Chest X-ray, PA view. Patient: 42 years old, sex F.
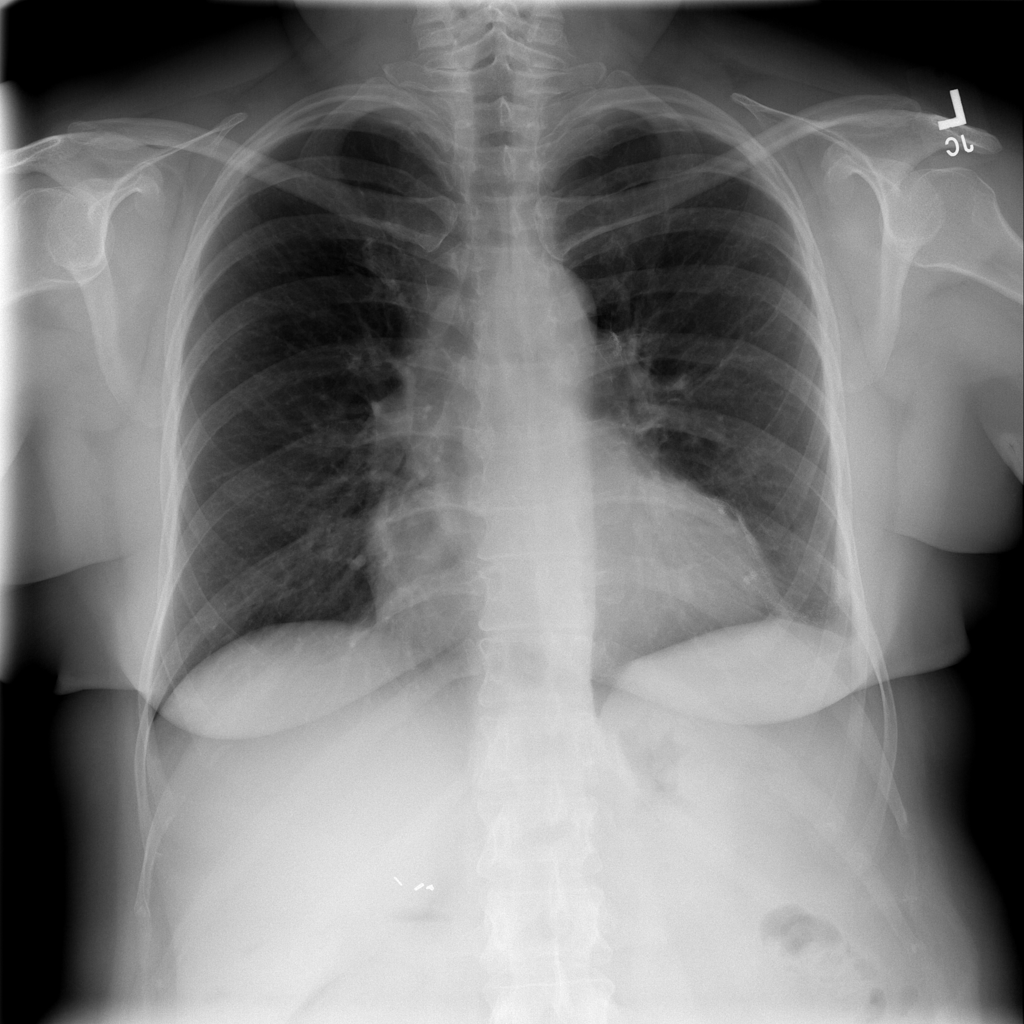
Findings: No Finding